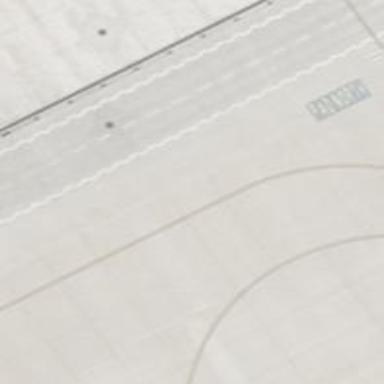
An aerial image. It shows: Taxiway at the airport with concrete surface.